Field crop: maize
Growth stage: 2
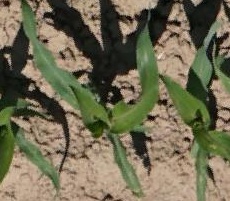
Species: maize